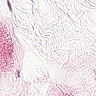
Metastatic tissue present: no